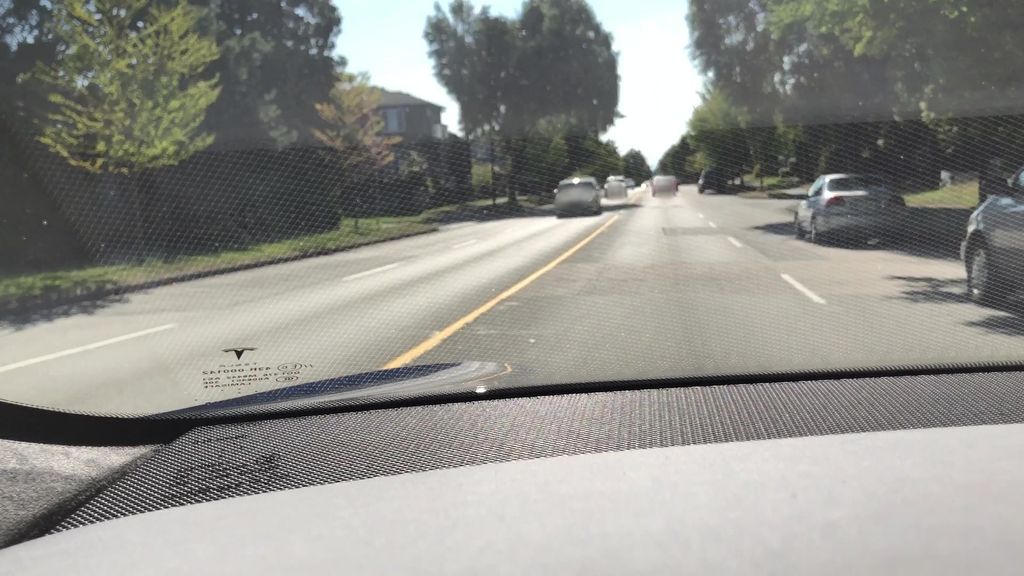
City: vancouver